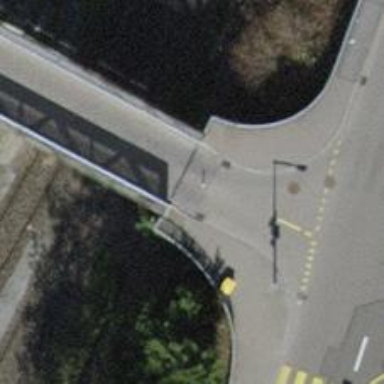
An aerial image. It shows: Kerb serving as barrier.